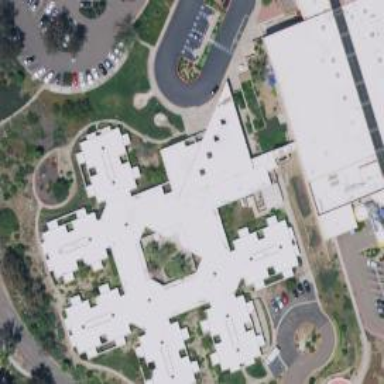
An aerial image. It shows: Hospital providing healthcare services.